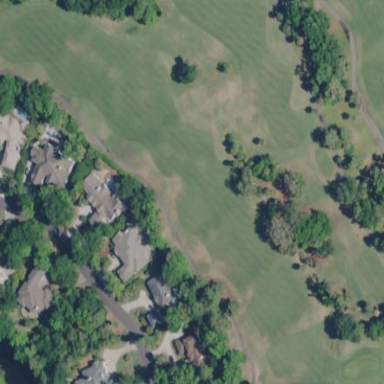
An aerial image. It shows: Golf fairway surrounded by grass.